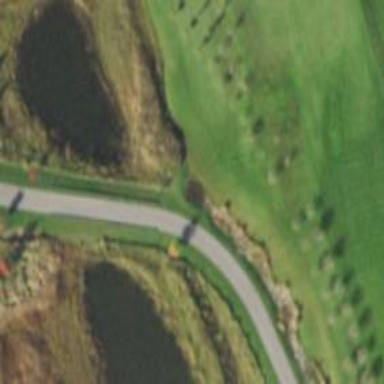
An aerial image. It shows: Driveway leading to service road.